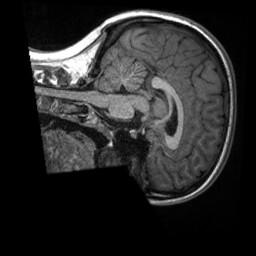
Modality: T1w
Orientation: sagittal
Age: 21
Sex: female
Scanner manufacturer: siemens
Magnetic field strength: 3 T
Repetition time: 2.3 s
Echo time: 0.00288 s